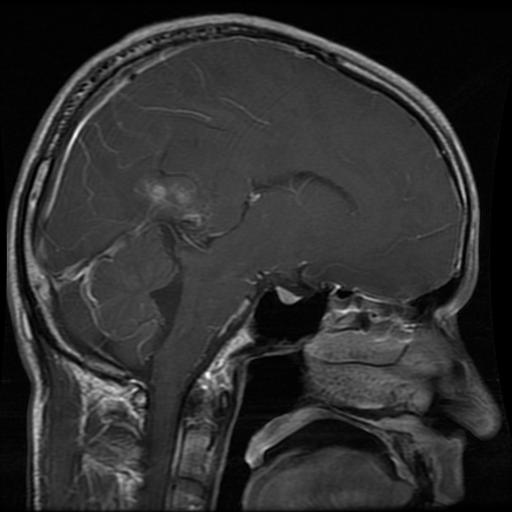
Label: glioma